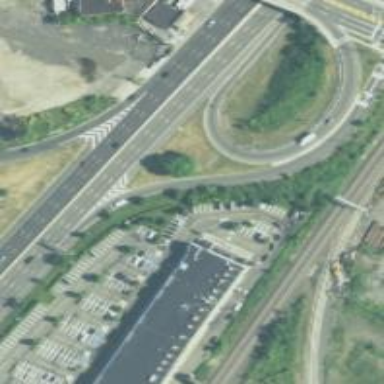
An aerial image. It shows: Trunk link highway.